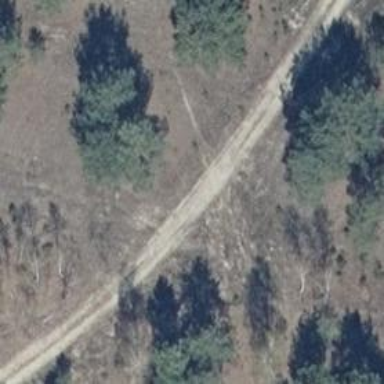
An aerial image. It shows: Sandy track road with grade4 tracktype.